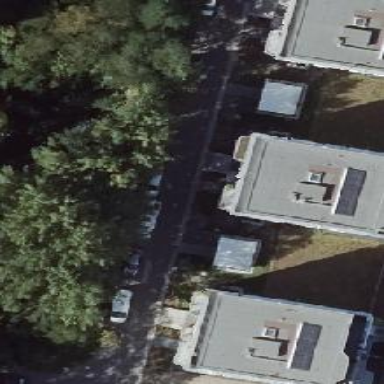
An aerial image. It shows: Building with apartments and flat roof.